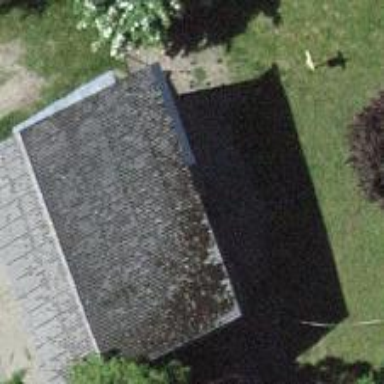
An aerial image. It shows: Shed building.